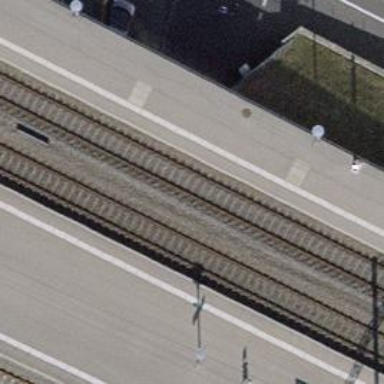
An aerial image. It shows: Bridge with electrified rail tracks and contact line.